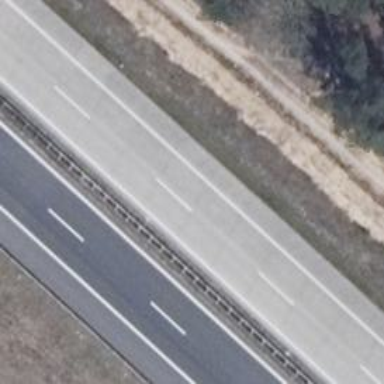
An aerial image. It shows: Concrete motorway.